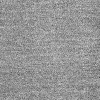
Atmospheric dust classification: dusty